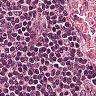
Metastatic tissue present: no